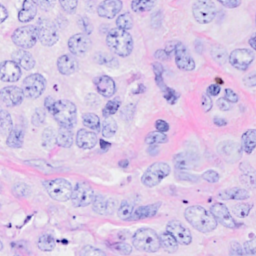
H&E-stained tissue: Breast